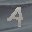
Label: 4